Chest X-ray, PA view. Patient: 58 years old, sex M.
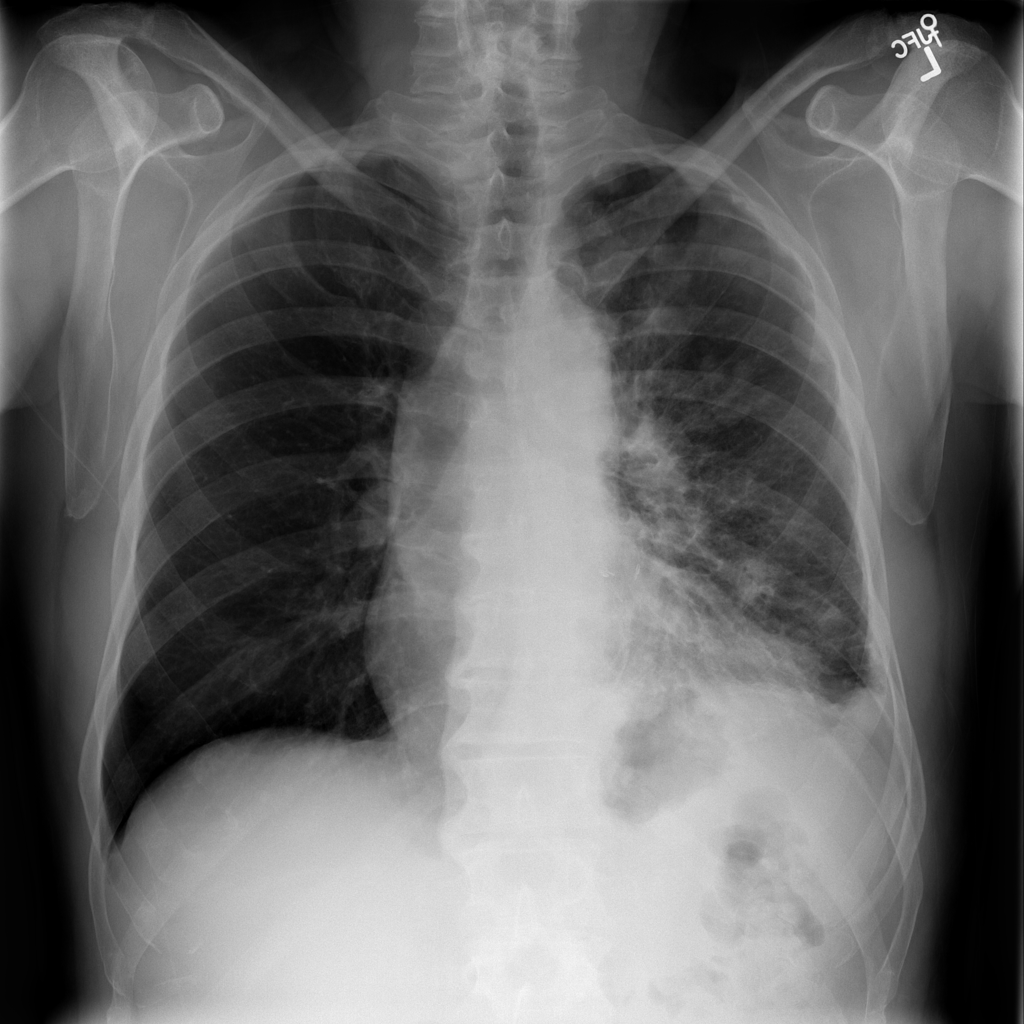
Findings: Effusion, Nodule, Pleural_Thickening